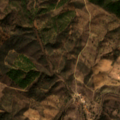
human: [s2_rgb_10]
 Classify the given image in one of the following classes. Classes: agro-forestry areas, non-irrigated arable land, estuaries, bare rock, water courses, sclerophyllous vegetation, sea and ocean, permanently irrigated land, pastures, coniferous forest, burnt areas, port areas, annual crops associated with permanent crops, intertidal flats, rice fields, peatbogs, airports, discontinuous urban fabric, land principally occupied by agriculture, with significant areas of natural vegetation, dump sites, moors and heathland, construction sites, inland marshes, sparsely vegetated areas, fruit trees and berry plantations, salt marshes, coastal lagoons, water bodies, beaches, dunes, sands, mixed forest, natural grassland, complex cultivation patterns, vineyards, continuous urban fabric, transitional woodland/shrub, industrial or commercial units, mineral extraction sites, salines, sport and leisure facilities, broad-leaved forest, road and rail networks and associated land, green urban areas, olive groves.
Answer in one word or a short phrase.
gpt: land principally occupied by agriculture, with significant areas of natural vegetation, agro-forestry areas, coniferous forest, sclerophyllous vegetation, transitional woodland/shrub